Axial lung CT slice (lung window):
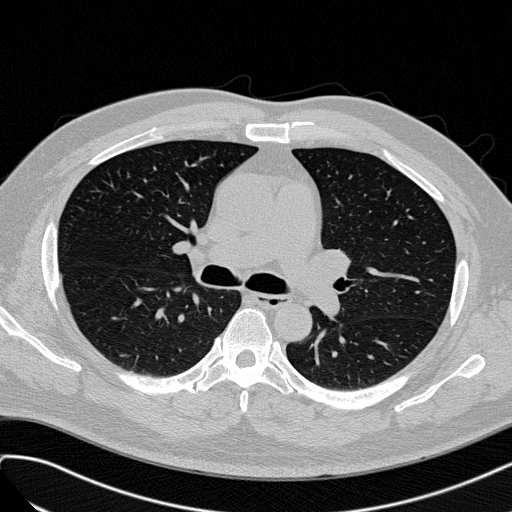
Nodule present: no